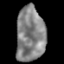
Tissue: lung
Cell type: Endothelial cells
Senescence score: 0.2228
Nuclear area (px): 1541
Mean DAPI intensity: 132.476